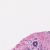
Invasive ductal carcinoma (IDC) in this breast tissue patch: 0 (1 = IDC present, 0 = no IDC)